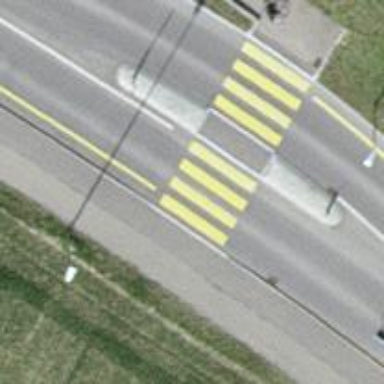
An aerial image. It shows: Marked crossing on footway.